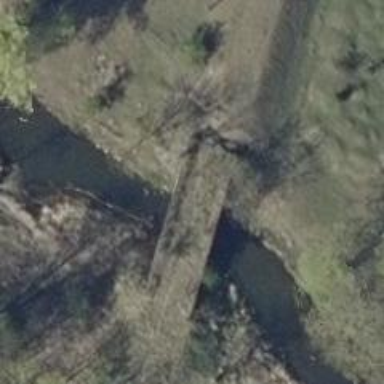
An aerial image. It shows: Abandoned railroad bridge.